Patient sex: F
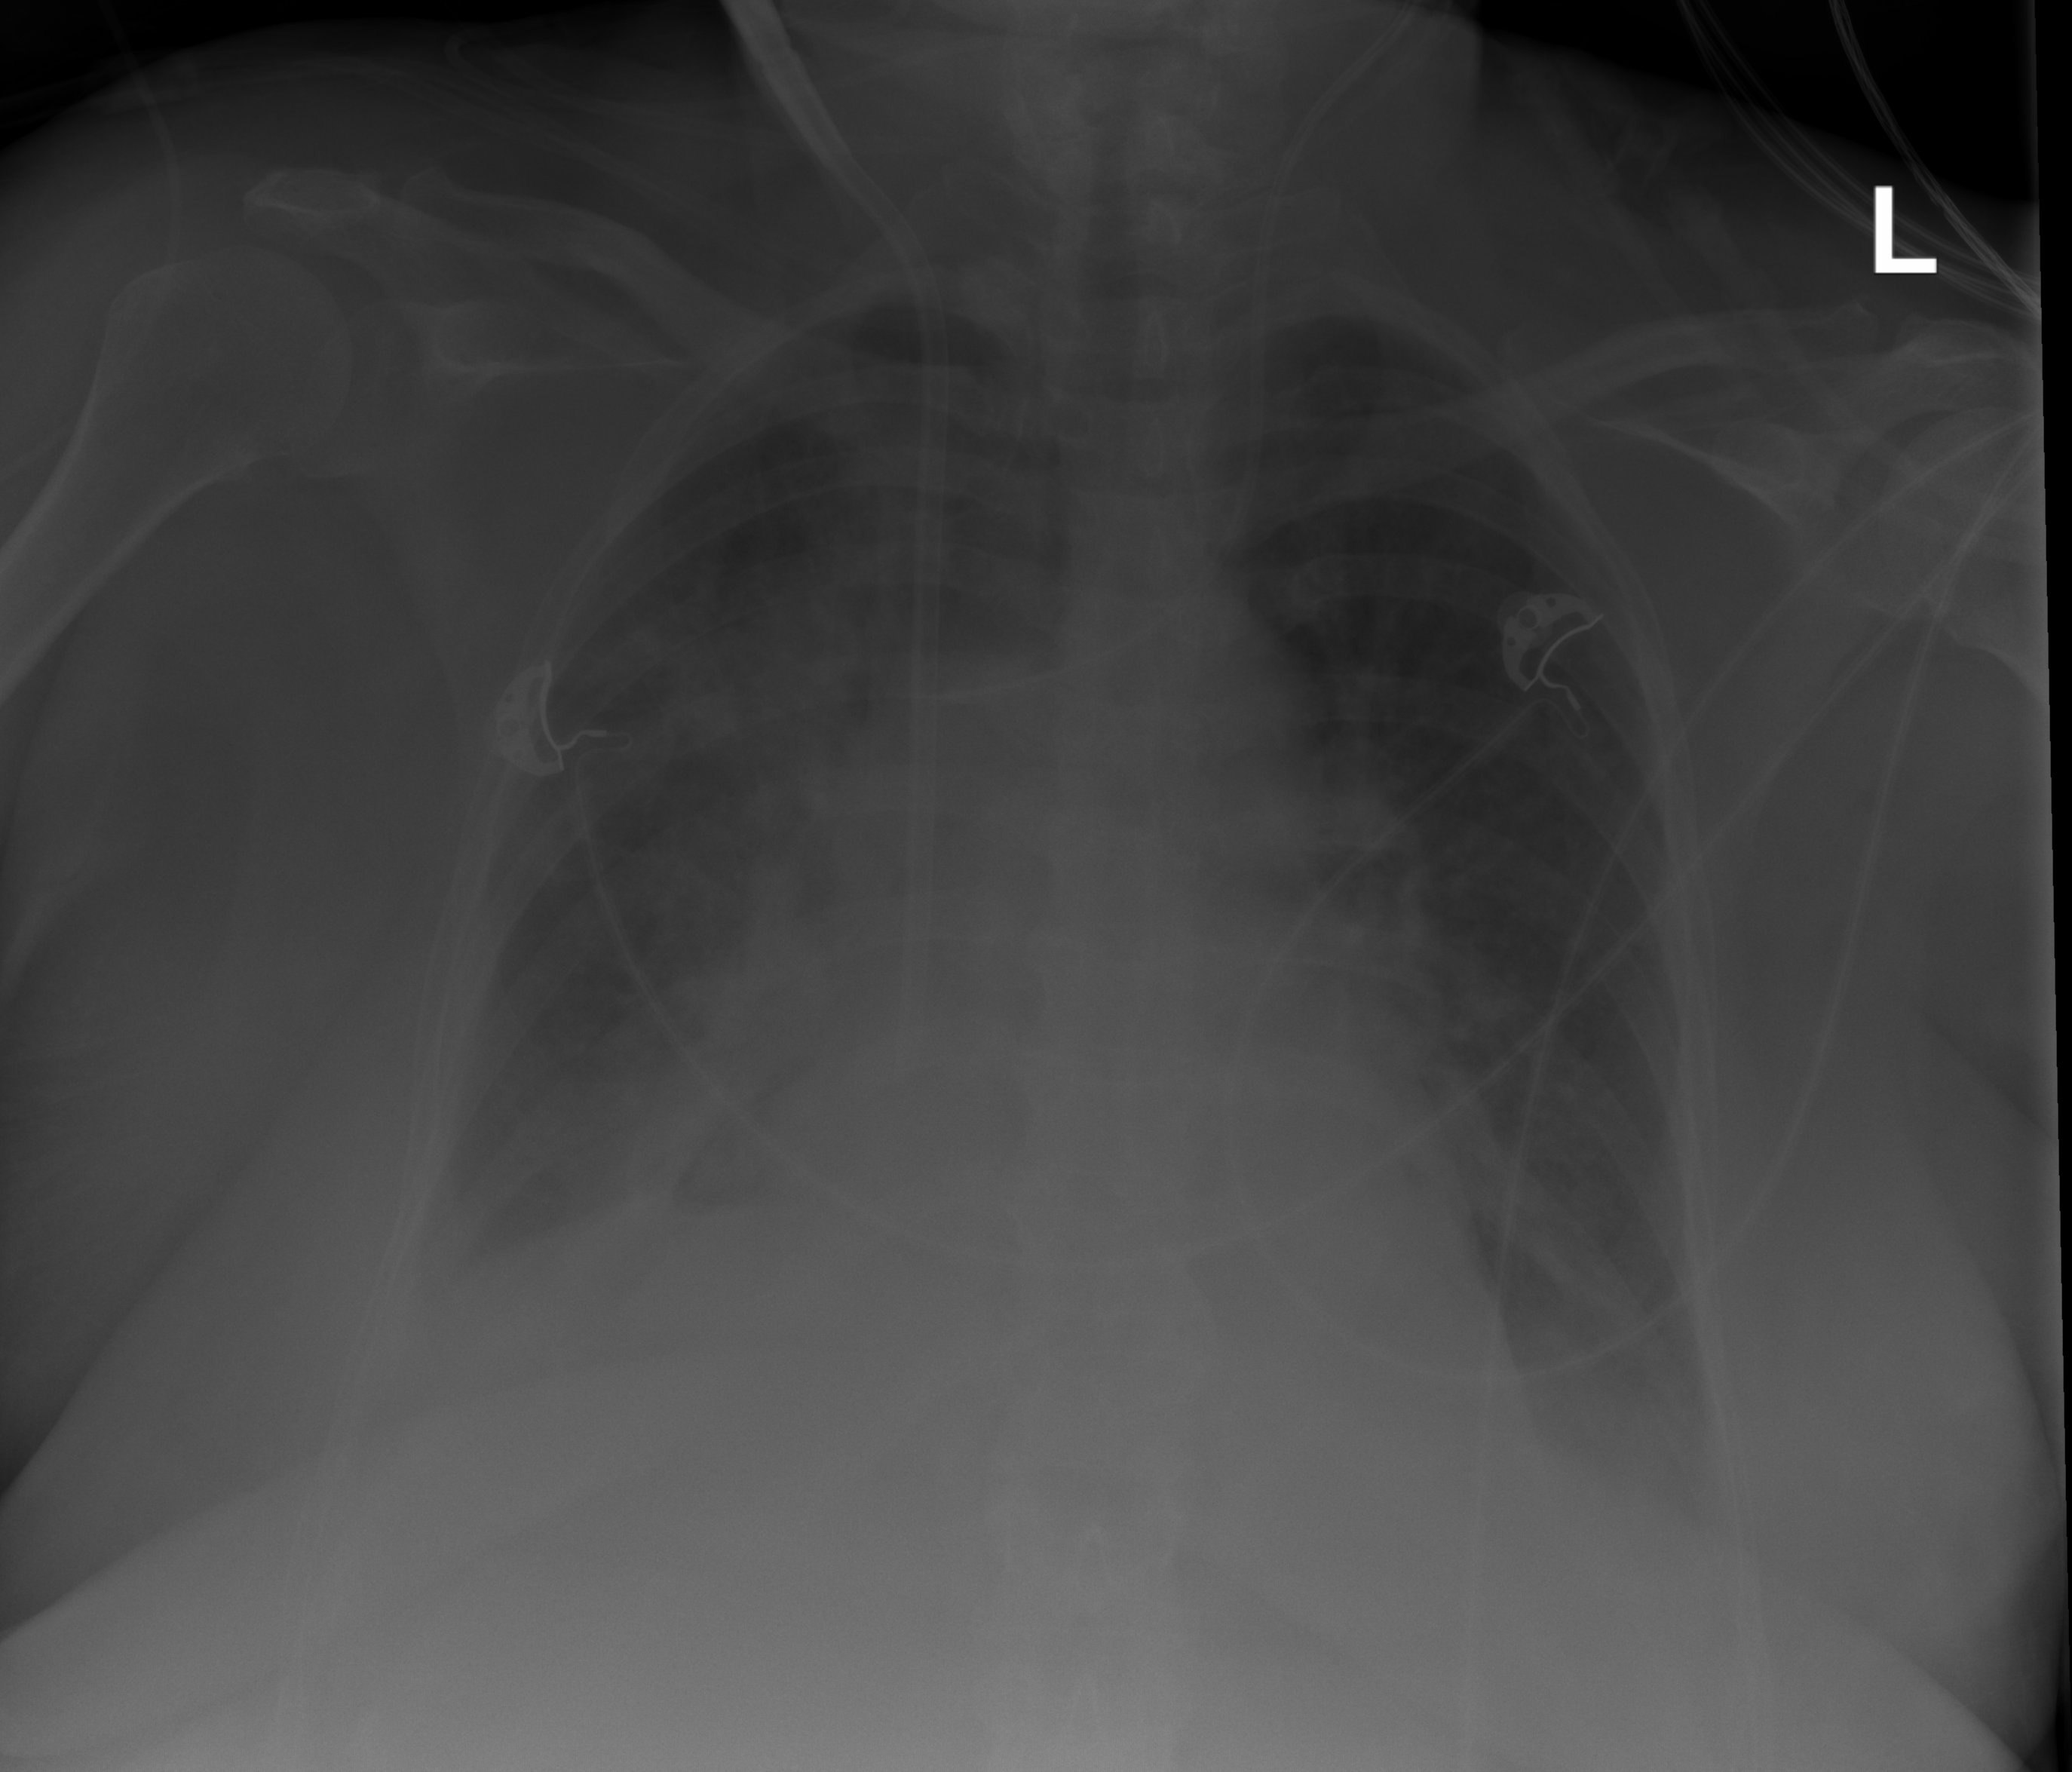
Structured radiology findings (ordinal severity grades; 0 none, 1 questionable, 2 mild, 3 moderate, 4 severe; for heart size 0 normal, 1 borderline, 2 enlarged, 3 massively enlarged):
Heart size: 0
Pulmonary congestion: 2
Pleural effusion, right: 2
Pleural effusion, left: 1
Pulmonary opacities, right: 3
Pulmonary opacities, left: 0
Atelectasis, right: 2
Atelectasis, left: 2